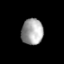
Tissue: lung
Cell type: T cells
Senescence score: 0.2186
Nuclear area (px): 555
Mean DAPI intensity: 163.36